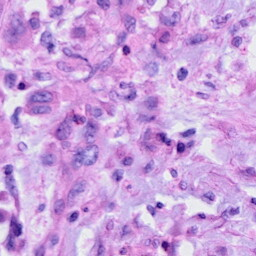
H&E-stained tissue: Cervix